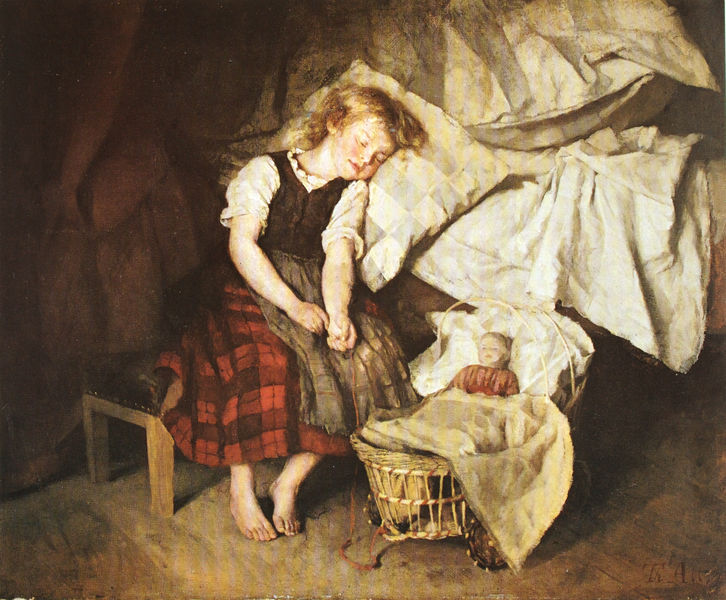
Titel: Siebenschläfer
Künstler: Theodor Alt
Standort: Hannover
Institution: Niedersächsische Landesgalerie
Schlagwörter: gemälde, schatten, schlaf, weiß, mädchen, ocker, wäsche, braun, holz, kariert, kleid, licht, raum, schwarz, stuhl, zimmer, rot, tuch, karo, rock, blond, hemd, arm, arme, augen, bluse, falten, hände, vorhang, boden, haare, interieur, realismus, schnur, tücher, decke, kind, mutter, höhle, genre, kinder, räder, beine, schürze, füße, schlafen, schlafend, mieder, nachmittag, klein, baby, bank, dielen, hocker, schemel, wagen, romantik, chair, kissen, oil, pillow, pillows, red, stool, white, bench, black, blouse, country, dress, face, female, hair, nose, old, painting, skirt, table, wall, bed, bett, blanket, korb, sheet, sheets, brown, floor, wooden, laken, ölfarbe, zehen, geschlossen, spiel, fussboden, barfuss, amme, seil, leinwand, rosig, puppe, bettzeug, wood, ear, girl, peasant, young, child, eyes, feet, mother, dirndl, dead, children, wiege, basket, arms, clothes, vest, bettwäsche, kopfkissen, square, decken, foor, foot, schläft, romantsch, stubenwagen, legs, apron, carriage, bare, lips, pale, puppenwagen, nickerchen, asleep, cave, sleep, sleeping, work, playing, niete, worker, kid, poor, mider, dream, porcelain, dirty, pupe, tired, barefeet, barefoot, nap, string, victoria, plaid, doll, beds, toes, checkered, childhood, kilt, cradle, cute, homeless, toy, windowpane, floow, wange#, blond hair, scottish, akriert, puppenbett, bassinet, ckirt, feather bed, nickerhen, fall asleep, bed sheets